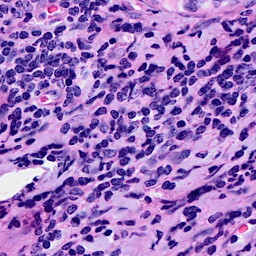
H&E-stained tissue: Breast